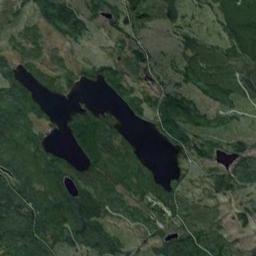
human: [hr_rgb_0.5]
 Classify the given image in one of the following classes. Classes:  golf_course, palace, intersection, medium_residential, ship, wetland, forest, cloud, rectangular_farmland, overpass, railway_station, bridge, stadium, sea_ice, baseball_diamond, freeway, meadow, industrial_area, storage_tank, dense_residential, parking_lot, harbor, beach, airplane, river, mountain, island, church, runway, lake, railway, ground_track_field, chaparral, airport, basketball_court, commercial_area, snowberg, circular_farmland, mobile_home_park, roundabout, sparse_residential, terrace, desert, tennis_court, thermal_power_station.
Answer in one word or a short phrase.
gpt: lake